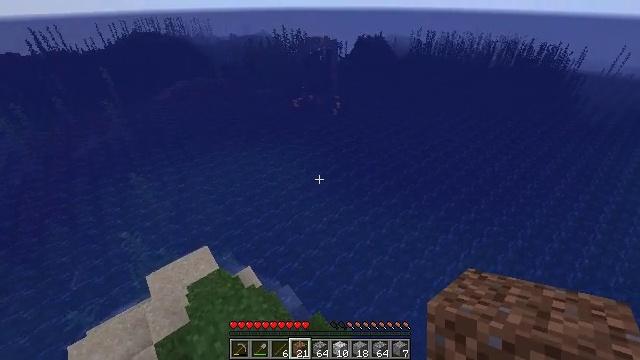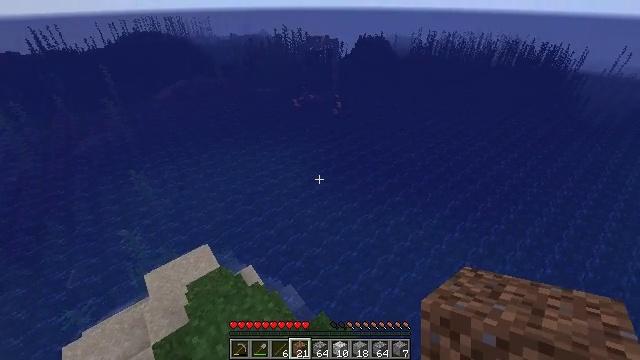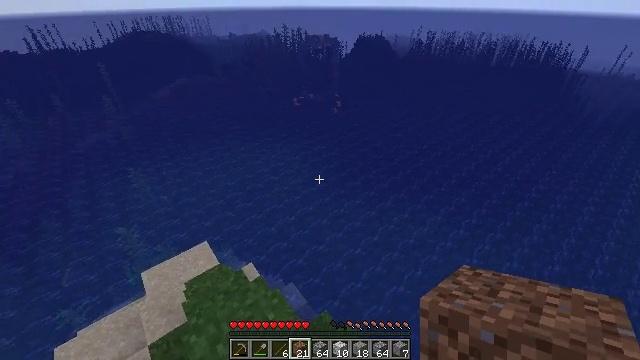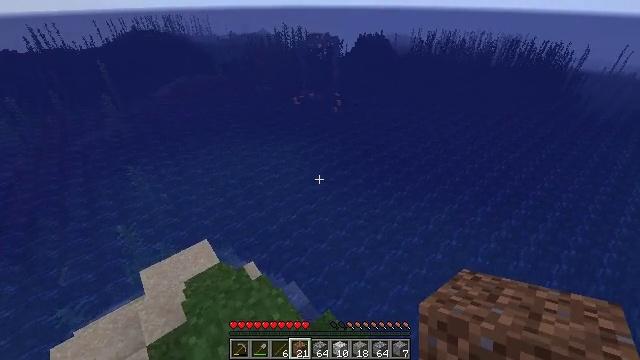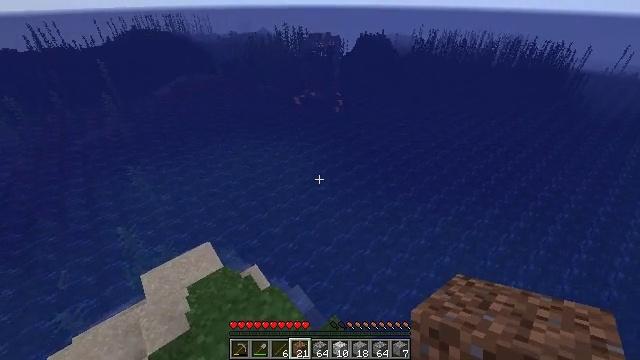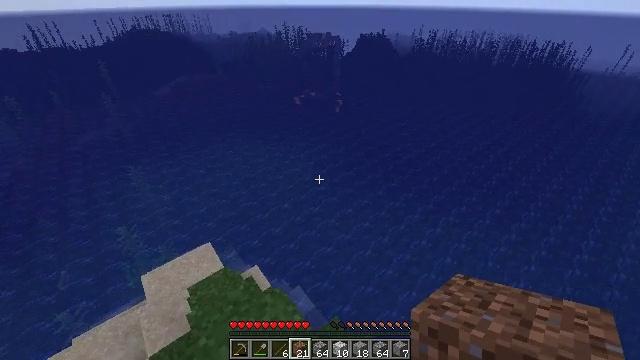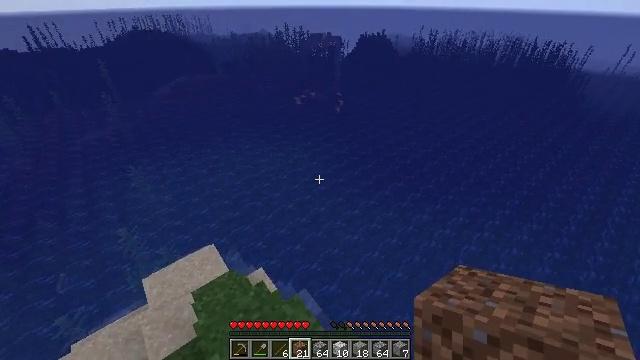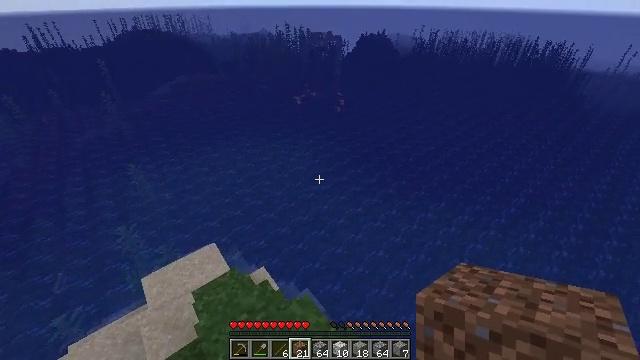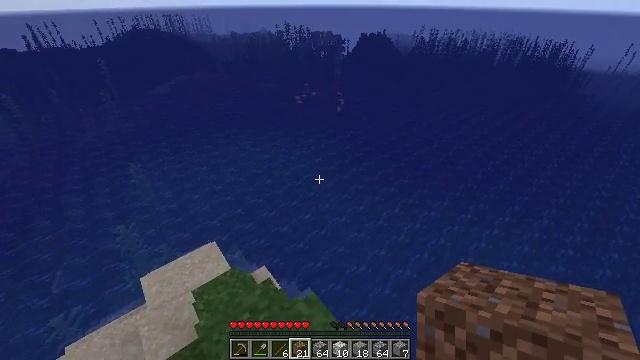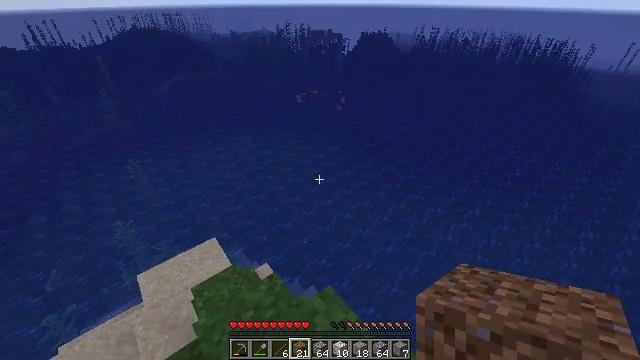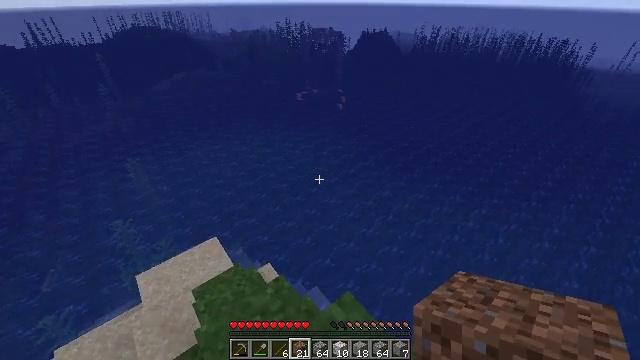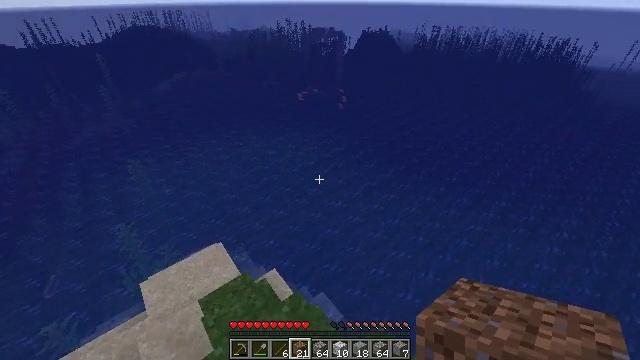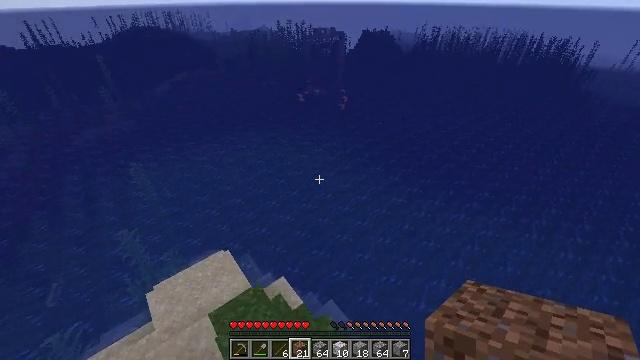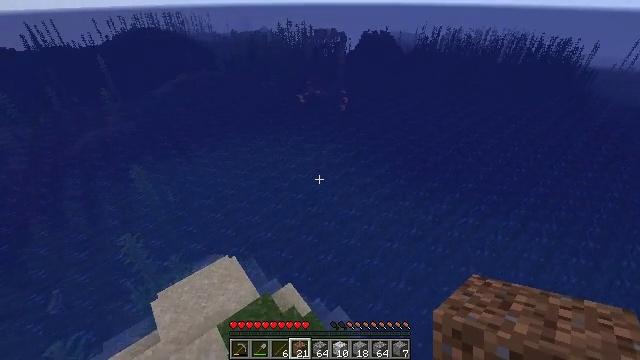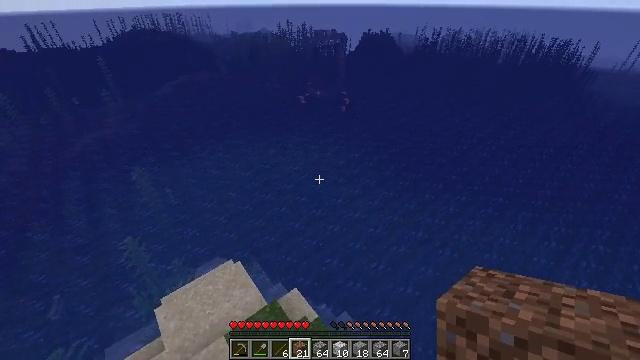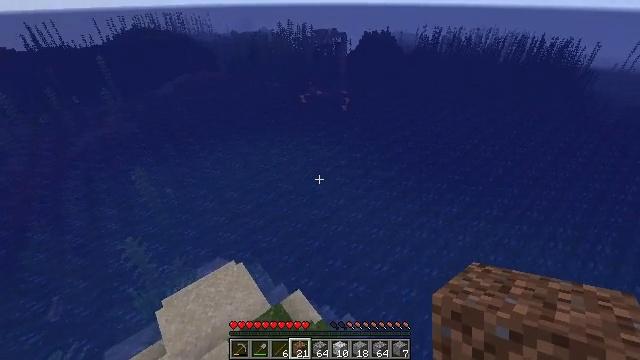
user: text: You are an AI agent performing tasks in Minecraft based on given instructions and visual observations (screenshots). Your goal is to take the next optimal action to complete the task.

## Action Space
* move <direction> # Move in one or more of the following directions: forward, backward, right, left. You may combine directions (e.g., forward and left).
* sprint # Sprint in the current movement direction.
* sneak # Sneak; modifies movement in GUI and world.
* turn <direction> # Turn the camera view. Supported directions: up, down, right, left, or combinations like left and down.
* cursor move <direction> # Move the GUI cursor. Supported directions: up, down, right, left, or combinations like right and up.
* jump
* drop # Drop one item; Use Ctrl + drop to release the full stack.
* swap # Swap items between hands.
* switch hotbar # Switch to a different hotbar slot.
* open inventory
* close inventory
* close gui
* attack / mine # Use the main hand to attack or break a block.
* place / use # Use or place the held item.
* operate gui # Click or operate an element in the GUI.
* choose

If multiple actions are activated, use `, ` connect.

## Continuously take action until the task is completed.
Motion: motion action
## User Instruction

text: Kill aquatic mobs.
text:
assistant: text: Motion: move forward and move left
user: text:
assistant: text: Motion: move forward and move left
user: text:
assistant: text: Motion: move forward and move left
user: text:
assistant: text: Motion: move forward and move left
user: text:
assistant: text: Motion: move forward and move left
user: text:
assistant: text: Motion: move forward and move left
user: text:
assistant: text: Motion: move forward and move left
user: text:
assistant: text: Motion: move forward and move left
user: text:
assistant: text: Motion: move forward and move left
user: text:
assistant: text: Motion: move forward and move left
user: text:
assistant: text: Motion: move forward and move left
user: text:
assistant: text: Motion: move forward and move left
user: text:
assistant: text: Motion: move forward and move left
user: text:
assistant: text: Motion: move forward and move left
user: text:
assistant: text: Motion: move forward and move left
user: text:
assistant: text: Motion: move forward and move left
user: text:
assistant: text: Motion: move forward and move left
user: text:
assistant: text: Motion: move forward and move left
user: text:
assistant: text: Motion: move forward and move left
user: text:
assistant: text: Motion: move forward and move left
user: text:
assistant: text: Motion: move forward and move left
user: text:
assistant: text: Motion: move forward and move left
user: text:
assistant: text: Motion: move forward and move left
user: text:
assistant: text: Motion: move forward and move left
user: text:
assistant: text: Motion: move forward and move left
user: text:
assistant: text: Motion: move forward and move left
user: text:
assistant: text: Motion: move forward and move left
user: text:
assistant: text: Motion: move forward and move left
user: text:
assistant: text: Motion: move forward and move left
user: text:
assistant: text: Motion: move forward and move left